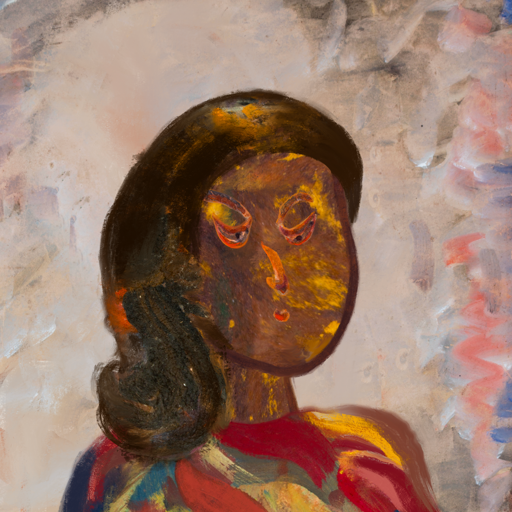
Background: Roy_Bahadur, Head And Neck Side: Comrade, Face Side: Hypocrite, Bust: Mother_And_Son_Son, Hair Side: Gypsy_Queen, Head Accessory: Blank, Second Necklace: Blank, Necklace: Blank, Baby: Blank